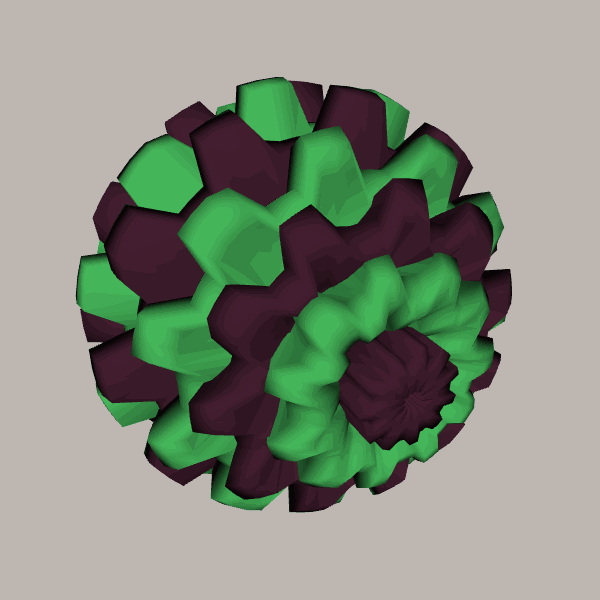
Background: light